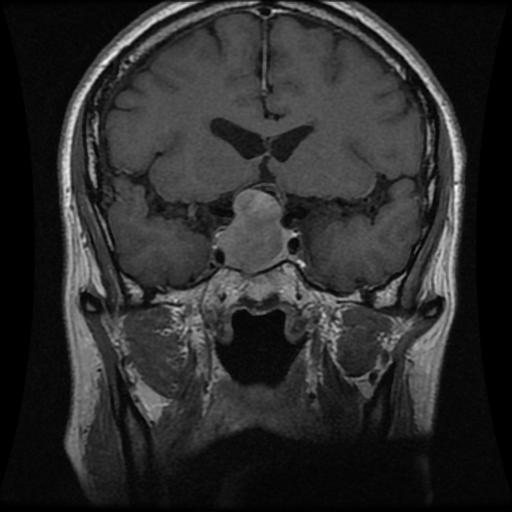
Label: pituitary